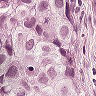
Metastatic tissue present: yes